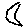
Label: moon